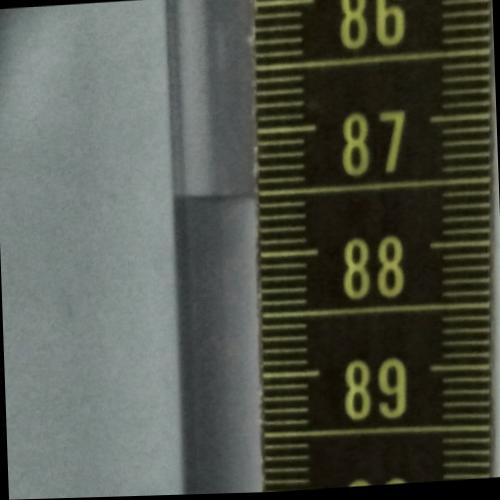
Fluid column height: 87.5 cm